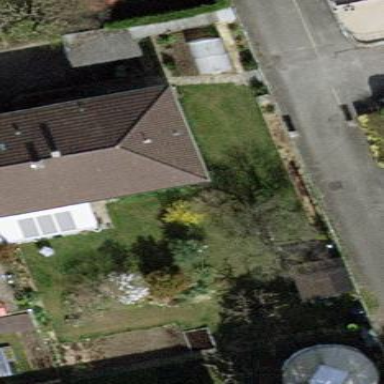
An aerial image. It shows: Garden surrounded by fence.